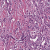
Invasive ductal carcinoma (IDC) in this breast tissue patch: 1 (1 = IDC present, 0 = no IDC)